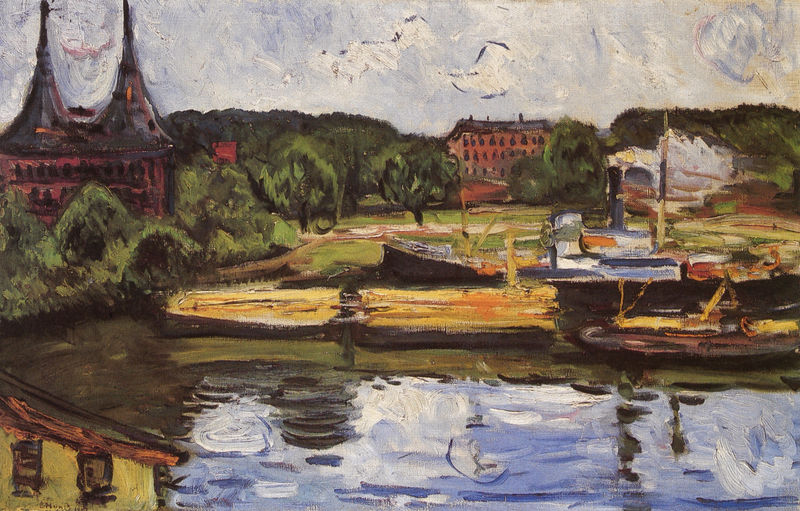
Titel: Lübecker Hafen mit Holstentor
Künstler: Edvard Munch
Standort: Berlin
Institution: Neue Nationalgalerie
Schlagwörter: baum, blau, himmel, wasser, wolken, bäume, fluss, gelb, grün, ufer, fenster, licht, haus, häuser, spiegelung, kirche, boot, boote, turm, schiffe, dorf, hafen, flus, spitz, türme, holstentor, lübeck